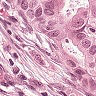
Metastatic tissue present: yes